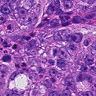
Metastatic tissue present: yes